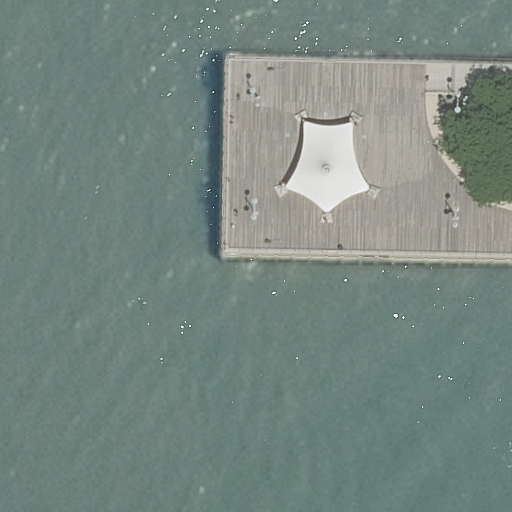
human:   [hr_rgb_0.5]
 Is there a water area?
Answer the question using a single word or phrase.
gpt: yes

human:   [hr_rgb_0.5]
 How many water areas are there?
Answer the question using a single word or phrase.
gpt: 1

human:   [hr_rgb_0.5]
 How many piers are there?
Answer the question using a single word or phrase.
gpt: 1

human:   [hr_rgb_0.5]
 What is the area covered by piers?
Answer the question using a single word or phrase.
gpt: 2548m2

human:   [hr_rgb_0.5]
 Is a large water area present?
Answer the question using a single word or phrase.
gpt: yes

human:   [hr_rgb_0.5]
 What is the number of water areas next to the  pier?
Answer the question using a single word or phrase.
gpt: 1

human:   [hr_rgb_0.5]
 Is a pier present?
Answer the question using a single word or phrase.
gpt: yes

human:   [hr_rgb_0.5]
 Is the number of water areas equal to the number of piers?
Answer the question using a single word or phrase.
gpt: yes

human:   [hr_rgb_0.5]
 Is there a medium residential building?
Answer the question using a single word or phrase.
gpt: no

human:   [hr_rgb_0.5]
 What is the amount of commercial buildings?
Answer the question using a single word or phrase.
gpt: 0

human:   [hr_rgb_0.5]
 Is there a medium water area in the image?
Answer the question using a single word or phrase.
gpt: no

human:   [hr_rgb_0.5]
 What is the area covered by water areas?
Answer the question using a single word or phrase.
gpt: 8065m2

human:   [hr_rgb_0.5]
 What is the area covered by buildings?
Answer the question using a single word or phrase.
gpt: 0m2

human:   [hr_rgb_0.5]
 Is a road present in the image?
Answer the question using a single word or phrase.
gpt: no

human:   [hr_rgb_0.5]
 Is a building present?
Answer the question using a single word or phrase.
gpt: no

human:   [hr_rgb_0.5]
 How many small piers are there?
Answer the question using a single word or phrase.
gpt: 0

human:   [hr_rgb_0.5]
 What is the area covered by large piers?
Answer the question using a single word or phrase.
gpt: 2548m2

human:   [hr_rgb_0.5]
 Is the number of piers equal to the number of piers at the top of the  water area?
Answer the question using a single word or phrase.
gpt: no

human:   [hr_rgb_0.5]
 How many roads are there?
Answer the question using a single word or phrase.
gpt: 0

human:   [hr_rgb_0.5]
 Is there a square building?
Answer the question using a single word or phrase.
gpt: no

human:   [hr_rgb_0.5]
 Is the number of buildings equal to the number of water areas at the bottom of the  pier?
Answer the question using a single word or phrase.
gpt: yes

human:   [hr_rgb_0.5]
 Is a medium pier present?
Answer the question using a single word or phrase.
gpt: no

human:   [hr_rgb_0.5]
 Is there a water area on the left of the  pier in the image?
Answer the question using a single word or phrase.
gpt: no

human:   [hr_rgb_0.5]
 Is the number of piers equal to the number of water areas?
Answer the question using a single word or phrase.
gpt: yes

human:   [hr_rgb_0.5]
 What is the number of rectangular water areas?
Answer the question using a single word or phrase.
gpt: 0

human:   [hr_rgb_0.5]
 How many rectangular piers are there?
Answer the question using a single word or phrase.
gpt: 1

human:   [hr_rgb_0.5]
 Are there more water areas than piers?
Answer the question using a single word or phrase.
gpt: no

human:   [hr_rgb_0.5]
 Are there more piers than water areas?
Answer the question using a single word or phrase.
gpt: no

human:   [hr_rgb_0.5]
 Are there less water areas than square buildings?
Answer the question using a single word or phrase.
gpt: no

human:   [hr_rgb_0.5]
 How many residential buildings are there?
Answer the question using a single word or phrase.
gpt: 0

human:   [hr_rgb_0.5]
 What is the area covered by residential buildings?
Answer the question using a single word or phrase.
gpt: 0m2

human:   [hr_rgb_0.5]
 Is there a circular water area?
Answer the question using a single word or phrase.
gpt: no

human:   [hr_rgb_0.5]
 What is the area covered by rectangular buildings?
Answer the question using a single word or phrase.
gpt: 0m2

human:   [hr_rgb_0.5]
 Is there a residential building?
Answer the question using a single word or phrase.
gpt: no

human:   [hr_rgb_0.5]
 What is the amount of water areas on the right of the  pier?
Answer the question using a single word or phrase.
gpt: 0

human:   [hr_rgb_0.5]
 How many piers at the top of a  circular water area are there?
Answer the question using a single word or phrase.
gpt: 0

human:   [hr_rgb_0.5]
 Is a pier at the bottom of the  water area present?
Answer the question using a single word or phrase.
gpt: no

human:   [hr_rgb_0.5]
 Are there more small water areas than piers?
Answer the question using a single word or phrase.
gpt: no

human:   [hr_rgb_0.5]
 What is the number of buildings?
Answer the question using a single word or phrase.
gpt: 0

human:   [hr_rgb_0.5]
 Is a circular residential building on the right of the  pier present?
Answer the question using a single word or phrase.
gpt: no

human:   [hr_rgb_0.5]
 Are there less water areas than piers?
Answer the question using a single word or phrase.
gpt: no

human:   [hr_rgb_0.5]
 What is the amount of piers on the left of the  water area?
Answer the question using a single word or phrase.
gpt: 0

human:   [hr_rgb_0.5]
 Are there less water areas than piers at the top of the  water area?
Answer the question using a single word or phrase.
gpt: no

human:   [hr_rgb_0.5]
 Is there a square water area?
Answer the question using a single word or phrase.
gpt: no

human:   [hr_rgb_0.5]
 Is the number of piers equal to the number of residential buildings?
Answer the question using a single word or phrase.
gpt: no

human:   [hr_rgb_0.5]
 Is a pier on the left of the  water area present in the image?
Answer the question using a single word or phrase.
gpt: no

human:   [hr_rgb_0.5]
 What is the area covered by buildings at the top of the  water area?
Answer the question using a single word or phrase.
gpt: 0m2

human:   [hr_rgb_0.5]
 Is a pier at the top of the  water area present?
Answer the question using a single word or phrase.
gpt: no

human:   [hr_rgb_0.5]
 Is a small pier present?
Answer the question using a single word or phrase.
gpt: no

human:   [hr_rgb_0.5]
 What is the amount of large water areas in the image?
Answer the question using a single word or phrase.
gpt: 1

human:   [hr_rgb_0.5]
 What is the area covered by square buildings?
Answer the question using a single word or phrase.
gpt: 0m2

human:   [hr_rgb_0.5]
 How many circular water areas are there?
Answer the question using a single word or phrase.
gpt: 0

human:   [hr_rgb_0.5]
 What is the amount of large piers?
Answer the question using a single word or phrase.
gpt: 1

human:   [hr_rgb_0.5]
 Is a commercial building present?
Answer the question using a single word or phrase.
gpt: no

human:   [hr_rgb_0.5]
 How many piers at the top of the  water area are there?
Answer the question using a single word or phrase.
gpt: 0

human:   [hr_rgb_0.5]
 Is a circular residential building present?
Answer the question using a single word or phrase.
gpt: no

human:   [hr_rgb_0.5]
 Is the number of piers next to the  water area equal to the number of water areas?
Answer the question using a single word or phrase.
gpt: yes

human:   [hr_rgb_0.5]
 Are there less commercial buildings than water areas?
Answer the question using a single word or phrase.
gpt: yes

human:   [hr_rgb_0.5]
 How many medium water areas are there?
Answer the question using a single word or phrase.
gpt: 0

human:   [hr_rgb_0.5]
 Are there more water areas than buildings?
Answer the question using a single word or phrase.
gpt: yes

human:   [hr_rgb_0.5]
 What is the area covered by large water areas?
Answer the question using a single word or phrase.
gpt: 8065m2

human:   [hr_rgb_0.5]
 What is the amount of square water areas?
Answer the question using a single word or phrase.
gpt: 0

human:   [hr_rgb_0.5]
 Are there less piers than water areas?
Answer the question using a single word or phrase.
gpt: no

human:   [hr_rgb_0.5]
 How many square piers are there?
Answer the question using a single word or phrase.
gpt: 0